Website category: sports
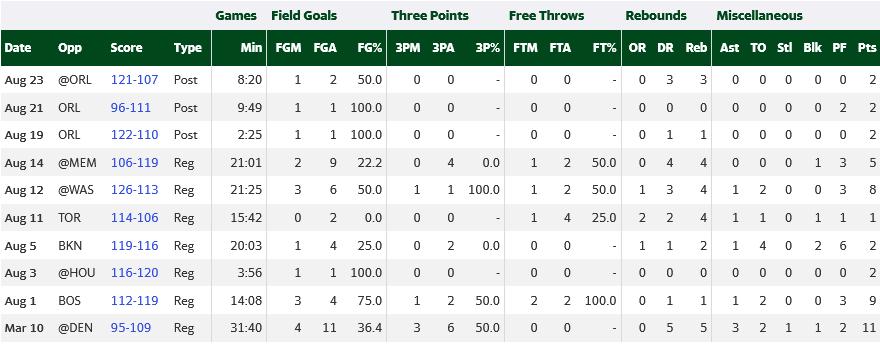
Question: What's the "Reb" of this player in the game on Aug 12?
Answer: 4

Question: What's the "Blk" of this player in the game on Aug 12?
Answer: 0

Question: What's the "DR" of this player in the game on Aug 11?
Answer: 2

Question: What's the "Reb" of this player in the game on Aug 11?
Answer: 4

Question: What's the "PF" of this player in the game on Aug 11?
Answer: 1

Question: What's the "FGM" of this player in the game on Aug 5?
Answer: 1

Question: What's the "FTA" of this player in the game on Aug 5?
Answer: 0

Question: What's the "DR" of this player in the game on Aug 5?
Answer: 1

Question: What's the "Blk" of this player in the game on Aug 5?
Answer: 2

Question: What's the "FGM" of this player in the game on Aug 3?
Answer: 1

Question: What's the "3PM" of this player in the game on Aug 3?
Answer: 0

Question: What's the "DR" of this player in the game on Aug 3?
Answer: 0

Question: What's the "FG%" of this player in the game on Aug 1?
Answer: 75.0

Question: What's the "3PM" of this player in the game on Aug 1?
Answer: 1

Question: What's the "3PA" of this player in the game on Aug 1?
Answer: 2

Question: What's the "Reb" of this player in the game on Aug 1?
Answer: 1

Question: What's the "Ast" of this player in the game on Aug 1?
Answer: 1

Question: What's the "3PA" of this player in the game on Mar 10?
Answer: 6

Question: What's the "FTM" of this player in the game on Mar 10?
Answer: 0

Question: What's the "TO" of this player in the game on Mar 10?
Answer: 2

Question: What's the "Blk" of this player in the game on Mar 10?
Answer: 1

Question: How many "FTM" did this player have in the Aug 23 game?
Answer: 0

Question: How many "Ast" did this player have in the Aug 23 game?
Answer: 0

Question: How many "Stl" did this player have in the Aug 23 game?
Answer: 0

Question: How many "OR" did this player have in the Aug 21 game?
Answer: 0

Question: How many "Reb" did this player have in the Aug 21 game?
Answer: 0

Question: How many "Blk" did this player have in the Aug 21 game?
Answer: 0

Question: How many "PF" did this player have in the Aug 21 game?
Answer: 2

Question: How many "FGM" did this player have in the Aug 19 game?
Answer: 1

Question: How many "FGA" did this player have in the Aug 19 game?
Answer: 1

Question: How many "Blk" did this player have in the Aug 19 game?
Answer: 0

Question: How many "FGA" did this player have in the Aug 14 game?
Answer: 9

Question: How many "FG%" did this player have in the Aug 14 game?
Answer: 22.2

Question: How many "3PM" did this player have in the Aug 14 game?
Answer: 0

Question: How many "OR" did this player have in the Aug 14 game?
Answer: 0

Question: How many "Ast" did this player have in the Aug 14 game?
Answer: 0

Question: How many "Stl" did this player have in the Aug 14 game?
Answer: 0

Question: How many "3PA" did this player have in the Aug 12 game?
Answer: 1

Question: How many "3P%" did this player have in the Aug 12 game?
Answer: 100.0

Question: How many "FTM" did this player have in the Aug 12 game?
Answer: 1

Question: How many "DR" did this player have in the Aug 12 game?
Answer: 3

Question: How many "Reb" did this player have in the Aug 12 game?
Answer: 4

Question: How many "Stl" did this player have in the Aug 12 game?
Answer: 0

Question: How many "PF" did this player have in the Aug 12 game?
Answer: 3

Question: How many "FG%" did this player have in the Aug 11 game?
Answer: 0.0

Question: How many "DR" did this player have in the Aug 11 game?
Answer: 2

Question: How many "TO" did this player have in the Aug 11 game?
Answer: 1

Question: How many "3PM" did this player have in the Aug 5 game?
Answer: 0

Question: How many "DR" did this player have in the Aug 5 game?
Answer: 1

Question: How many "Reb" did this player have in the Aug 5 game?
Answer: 2

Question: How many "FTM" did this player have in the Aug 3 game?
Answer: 0

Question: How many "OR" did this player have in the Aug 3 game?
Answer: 0

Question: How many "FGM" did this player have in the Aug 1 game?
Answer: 3

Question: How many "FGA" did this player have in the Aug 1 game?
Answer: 4

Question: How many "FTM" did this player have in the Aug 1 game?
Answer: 2

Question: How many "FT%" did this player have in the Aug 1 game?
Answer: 100.0

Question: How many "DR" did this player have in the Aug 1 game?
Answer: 1

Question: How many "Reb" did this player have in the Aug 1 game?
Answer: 1

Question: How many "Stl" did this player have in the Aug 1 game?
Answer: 0

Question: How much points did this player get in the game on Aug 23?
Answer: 2

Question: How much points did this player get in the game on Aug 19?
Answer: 2

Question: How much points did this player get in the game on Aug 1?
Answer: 9

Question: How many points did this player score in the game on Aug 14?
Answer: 5

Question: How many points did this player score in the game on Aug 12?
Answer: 8